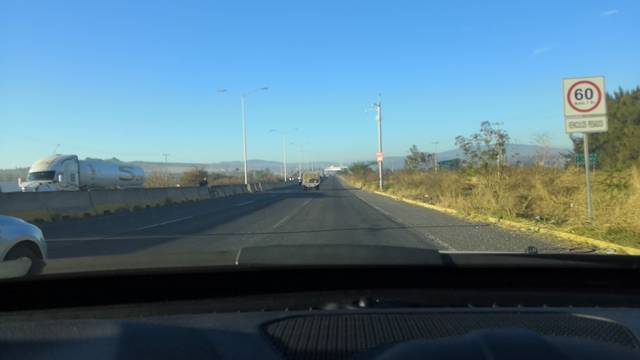
Region: Mexico
Coordinates: 20.574, -103.219